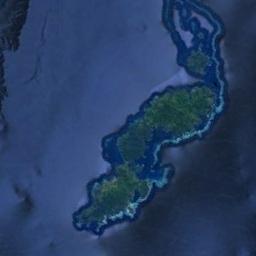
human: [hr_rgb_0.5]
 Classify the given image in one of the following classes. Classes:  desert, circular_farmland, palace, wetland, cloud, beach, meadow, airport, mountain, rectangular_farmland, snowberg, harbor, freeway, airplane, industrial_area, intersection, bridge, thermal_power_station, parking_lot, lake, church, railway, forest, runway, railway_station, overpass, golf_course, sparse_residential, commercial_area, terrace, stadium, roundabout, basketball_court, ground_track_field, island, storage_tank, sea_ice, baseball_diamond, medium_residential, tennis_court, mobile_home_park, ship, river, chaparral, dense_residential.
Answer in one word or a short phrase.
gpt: island